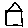
Label: house